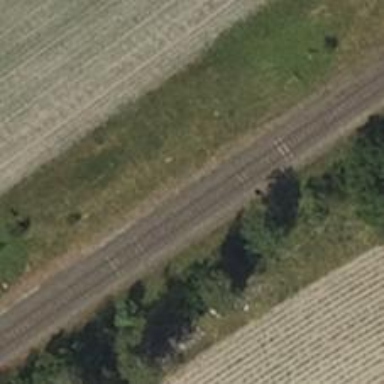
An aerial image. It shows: Railway milestone.